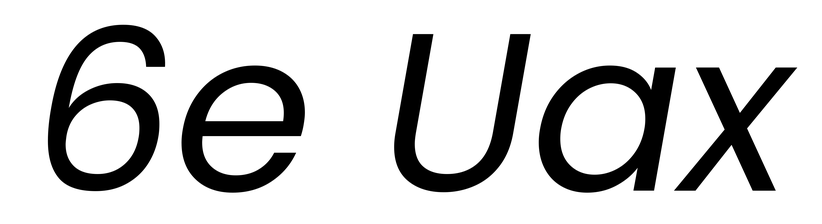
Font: Poppins-Italic